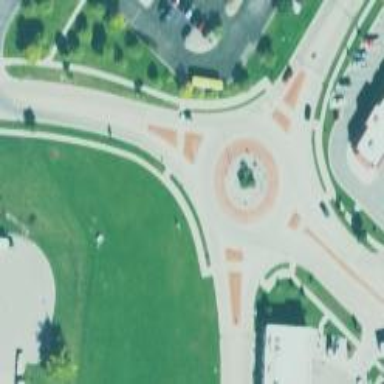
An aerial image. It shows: Residential road that intersects with roundabout.